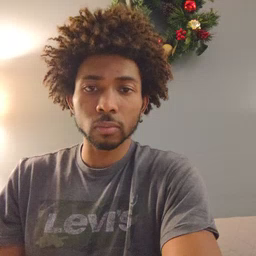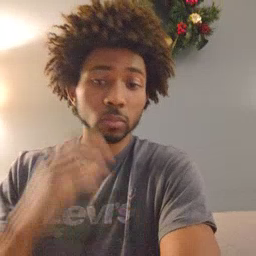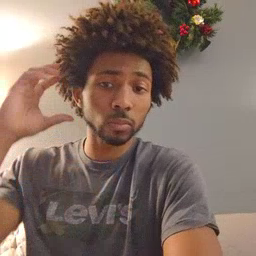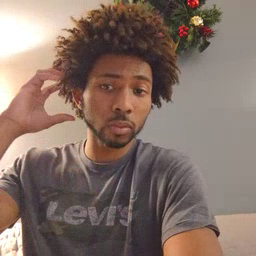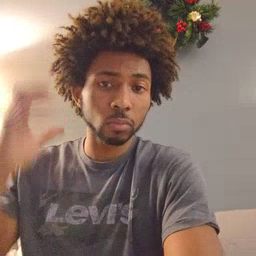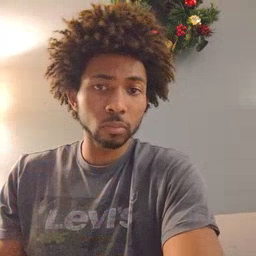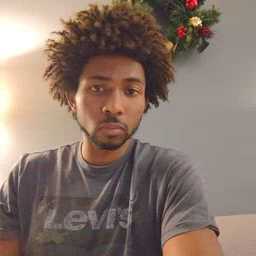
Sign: radio